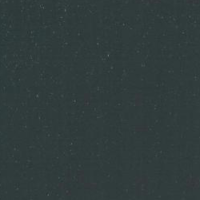
EUNIS habitat code: 14
Species observed at this site:
Podiceps cristatus
Anthus trivialis
Actitis hypoleucos
Fulica atra
Motacilla cinerea
Falco subbuteo
Cyanistes caeruleus
Lophophanes cristatus
Anas platyrhynchos
Pyrrhula pyrrhula
Aythya fuligula
Fringilla coelebs
Sylvia atricapilla
Ptyonoprogne rupestris
Carduelis carduelis
Stachys sylvatica
Tichodroma muraria
Phylloscopus trochilus
Motacilla alba